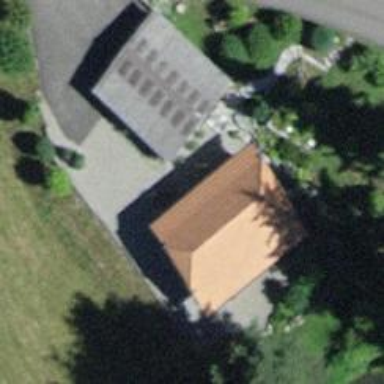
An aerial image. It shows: Garage building.